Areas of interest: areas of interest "Soccer Field"
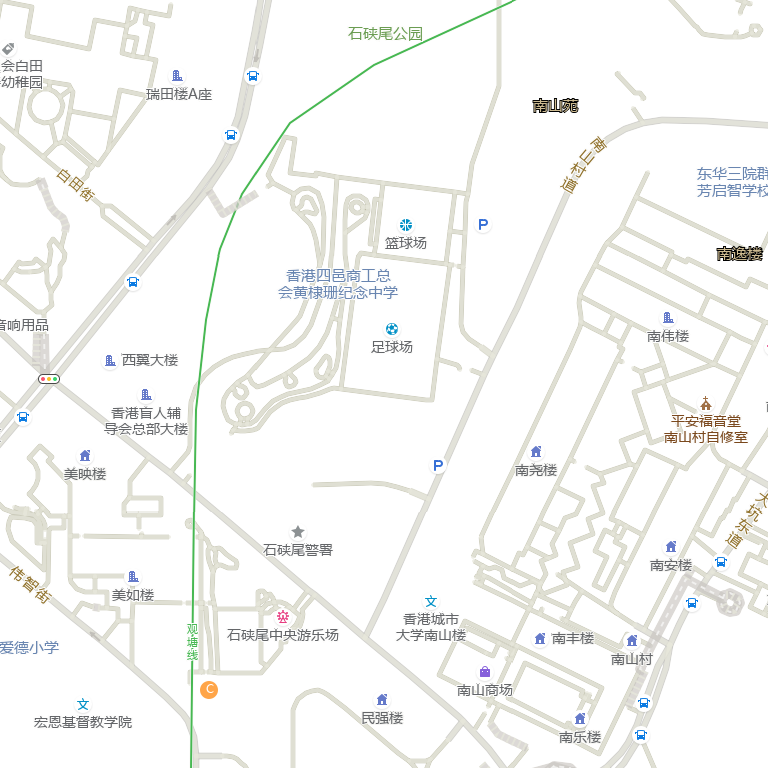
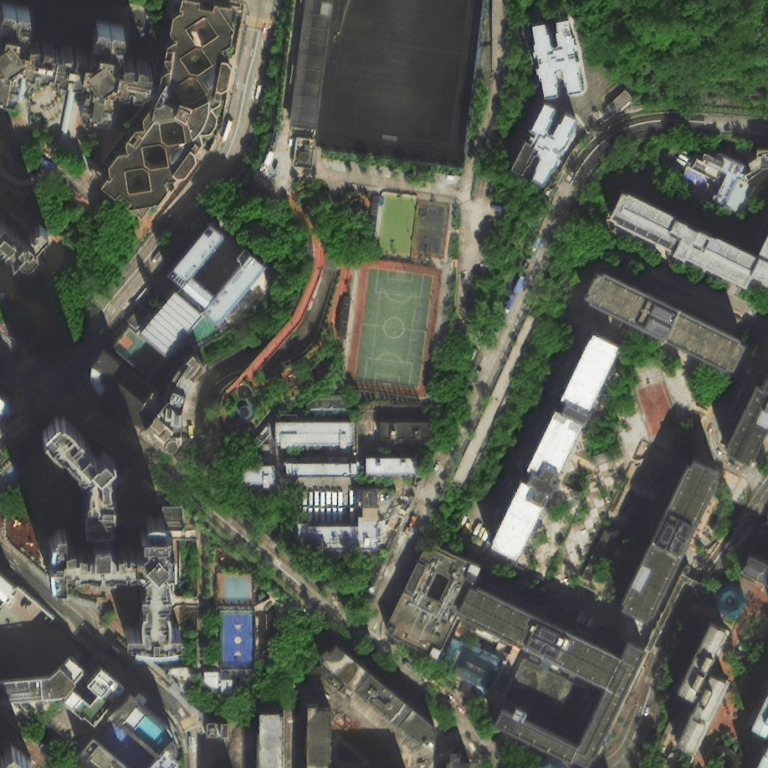